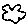
Label: cloud